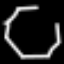
Label: octagon